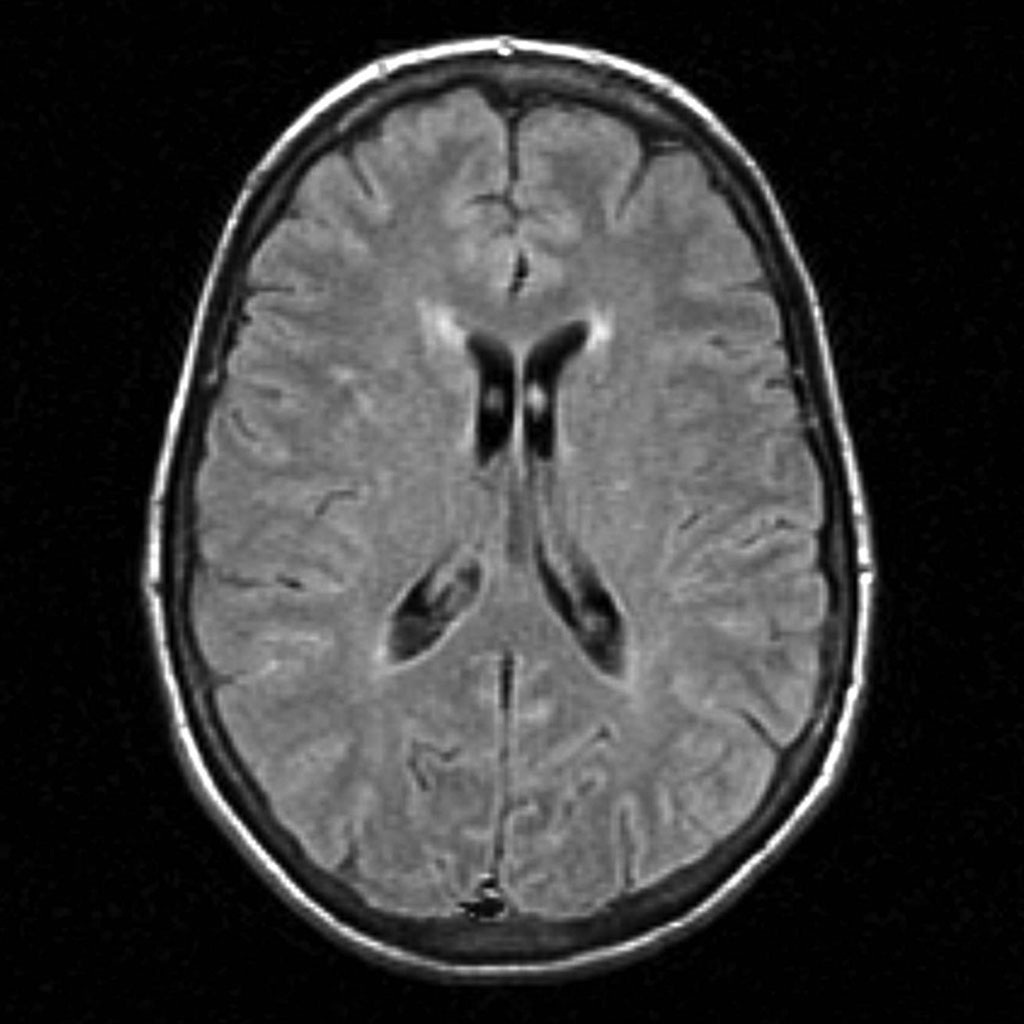
Label: notumor